Question: I want a tutorial for help me to create a table view thumbnail like this.

I use UItableView to implement this view and try to custom UITableViewCell
but UITableViewCell can't support
anyone can sugess me
thank.
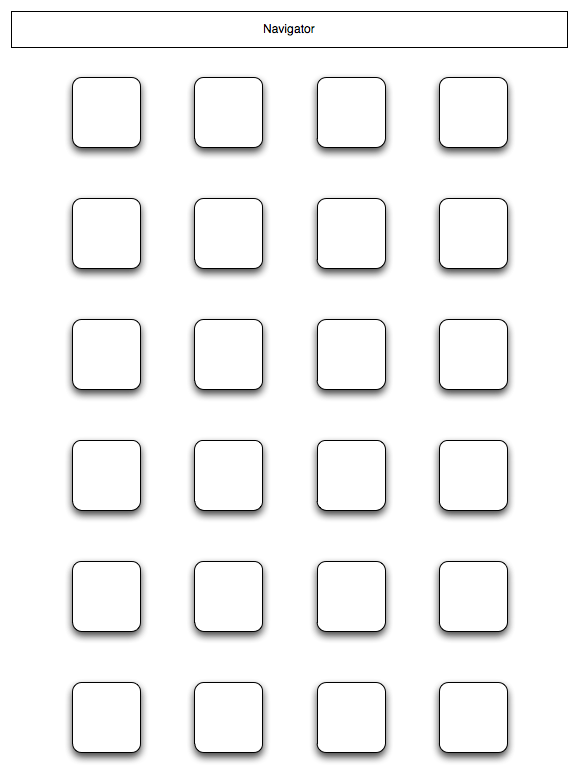
Answer: If you don't need all the features of a table view, and the number of thumbnails isn't large, you can just make the thumbnails as image buttons inside a UIView inside a UIScrollView.